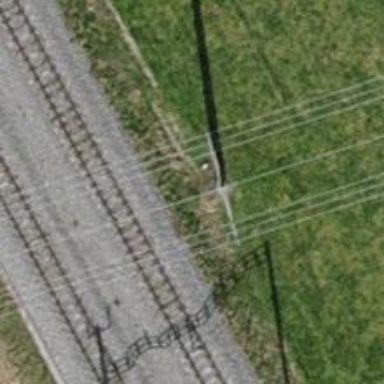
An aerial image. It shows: Power pole.